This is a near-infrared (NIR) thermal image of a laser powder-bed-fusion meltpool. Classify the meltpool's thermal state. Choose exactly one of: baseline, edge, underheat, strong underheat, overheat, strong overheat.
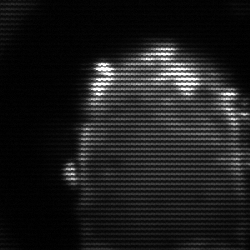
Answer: baseline